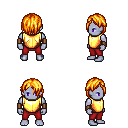
a pixel art fantasy rpg character, male body template, dark elf, purple skin, gold chest armor, red pants, light blonde bangs hairstyle, leather bracers, four views (front, back, left, right), 2x2 character sprite sheet, small pixel art, hard edges, no anti-aliasing